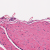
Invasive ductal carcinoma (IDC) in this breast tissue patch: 0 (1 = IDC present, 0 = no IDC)